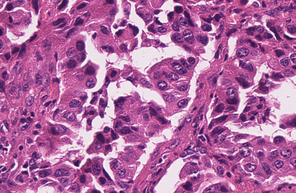
Tumor epithelial tissue: yes
Tumor-associated stroma tissue: yes
Normal tissue: no